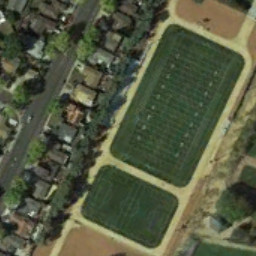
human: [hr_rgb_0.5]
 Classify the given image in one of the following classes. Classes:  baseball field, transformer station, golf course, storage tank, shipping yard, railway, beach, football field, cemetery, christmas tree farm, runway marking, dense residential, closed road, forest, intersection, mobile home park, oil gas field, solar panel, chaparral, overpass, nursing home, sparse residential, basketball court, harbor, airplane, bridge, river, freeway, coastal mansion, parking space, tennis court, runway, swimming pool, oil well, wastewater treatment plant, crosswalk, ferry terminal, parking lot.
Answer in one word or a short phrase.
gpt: football field